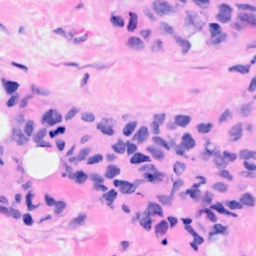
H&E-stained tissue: Breast